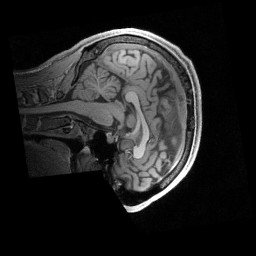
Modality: T1w
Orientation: sagittal
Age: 25
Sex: male
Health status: ill
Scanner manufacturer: siemens
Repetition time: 2.4 s
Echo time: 0.00231 s